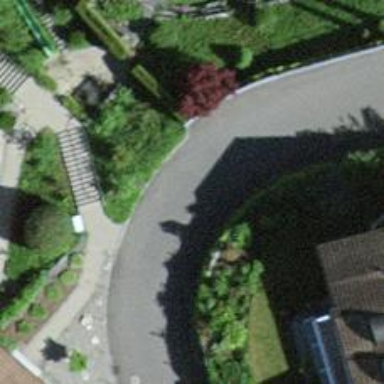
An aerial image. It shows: Living street.